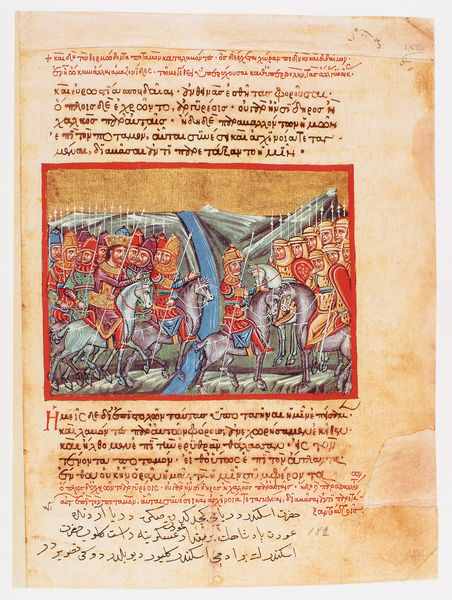
Titel: Der griechische Alexanderroman
Institution: Venedig, Hellenic Institute Codex Gr. 5
Schlagwörter: fluss, bibel, berge, schlacht, könig, soldaten, moses, text, ritter, griechisch, begegnung, speere, hebräisch, buchmalerei, alexander, byzantinisch, farbgebung